Interaction volume radius: 5 \u00c5
Interaction volume height: 10 \u00c5
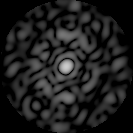
Disorder parameter: 0.8796